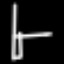
Label: chair